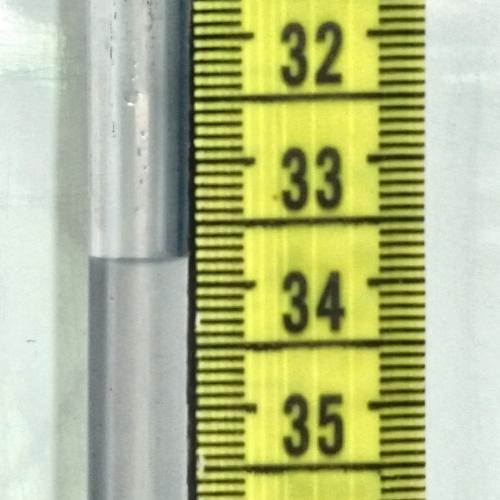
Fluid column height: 33.8 cm